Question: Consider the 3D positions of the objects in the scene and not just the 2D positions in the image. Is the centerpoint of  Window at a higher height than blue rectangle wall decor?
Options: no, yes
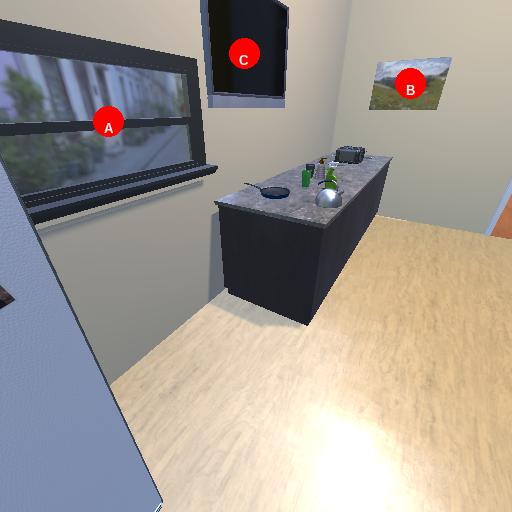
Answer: no